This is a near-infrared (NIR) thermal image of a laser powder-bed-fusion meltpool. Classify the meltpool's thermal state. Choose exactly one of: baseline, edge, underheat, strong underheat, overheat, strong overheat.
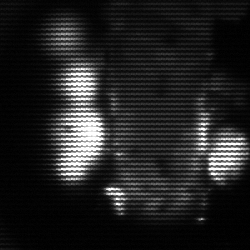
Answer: strong underheat